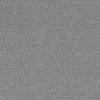
Atmospheric dust classification: dusty